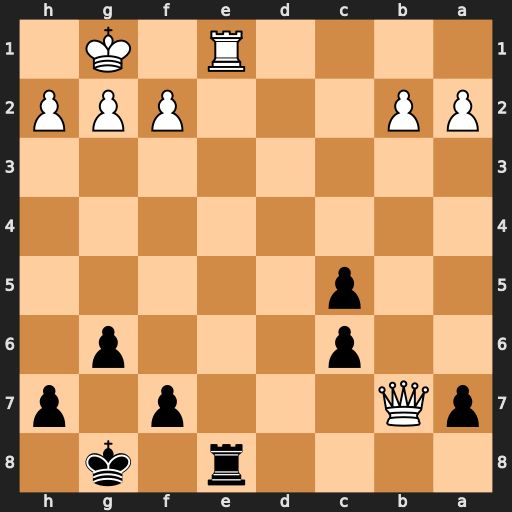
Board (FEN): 4r1k1/pQ3p1p/2p3p1/2p5/8/8/PP3PPP/4R1K1
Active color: b
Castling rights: -
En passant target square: -
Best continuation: Rxe1#